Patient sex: F
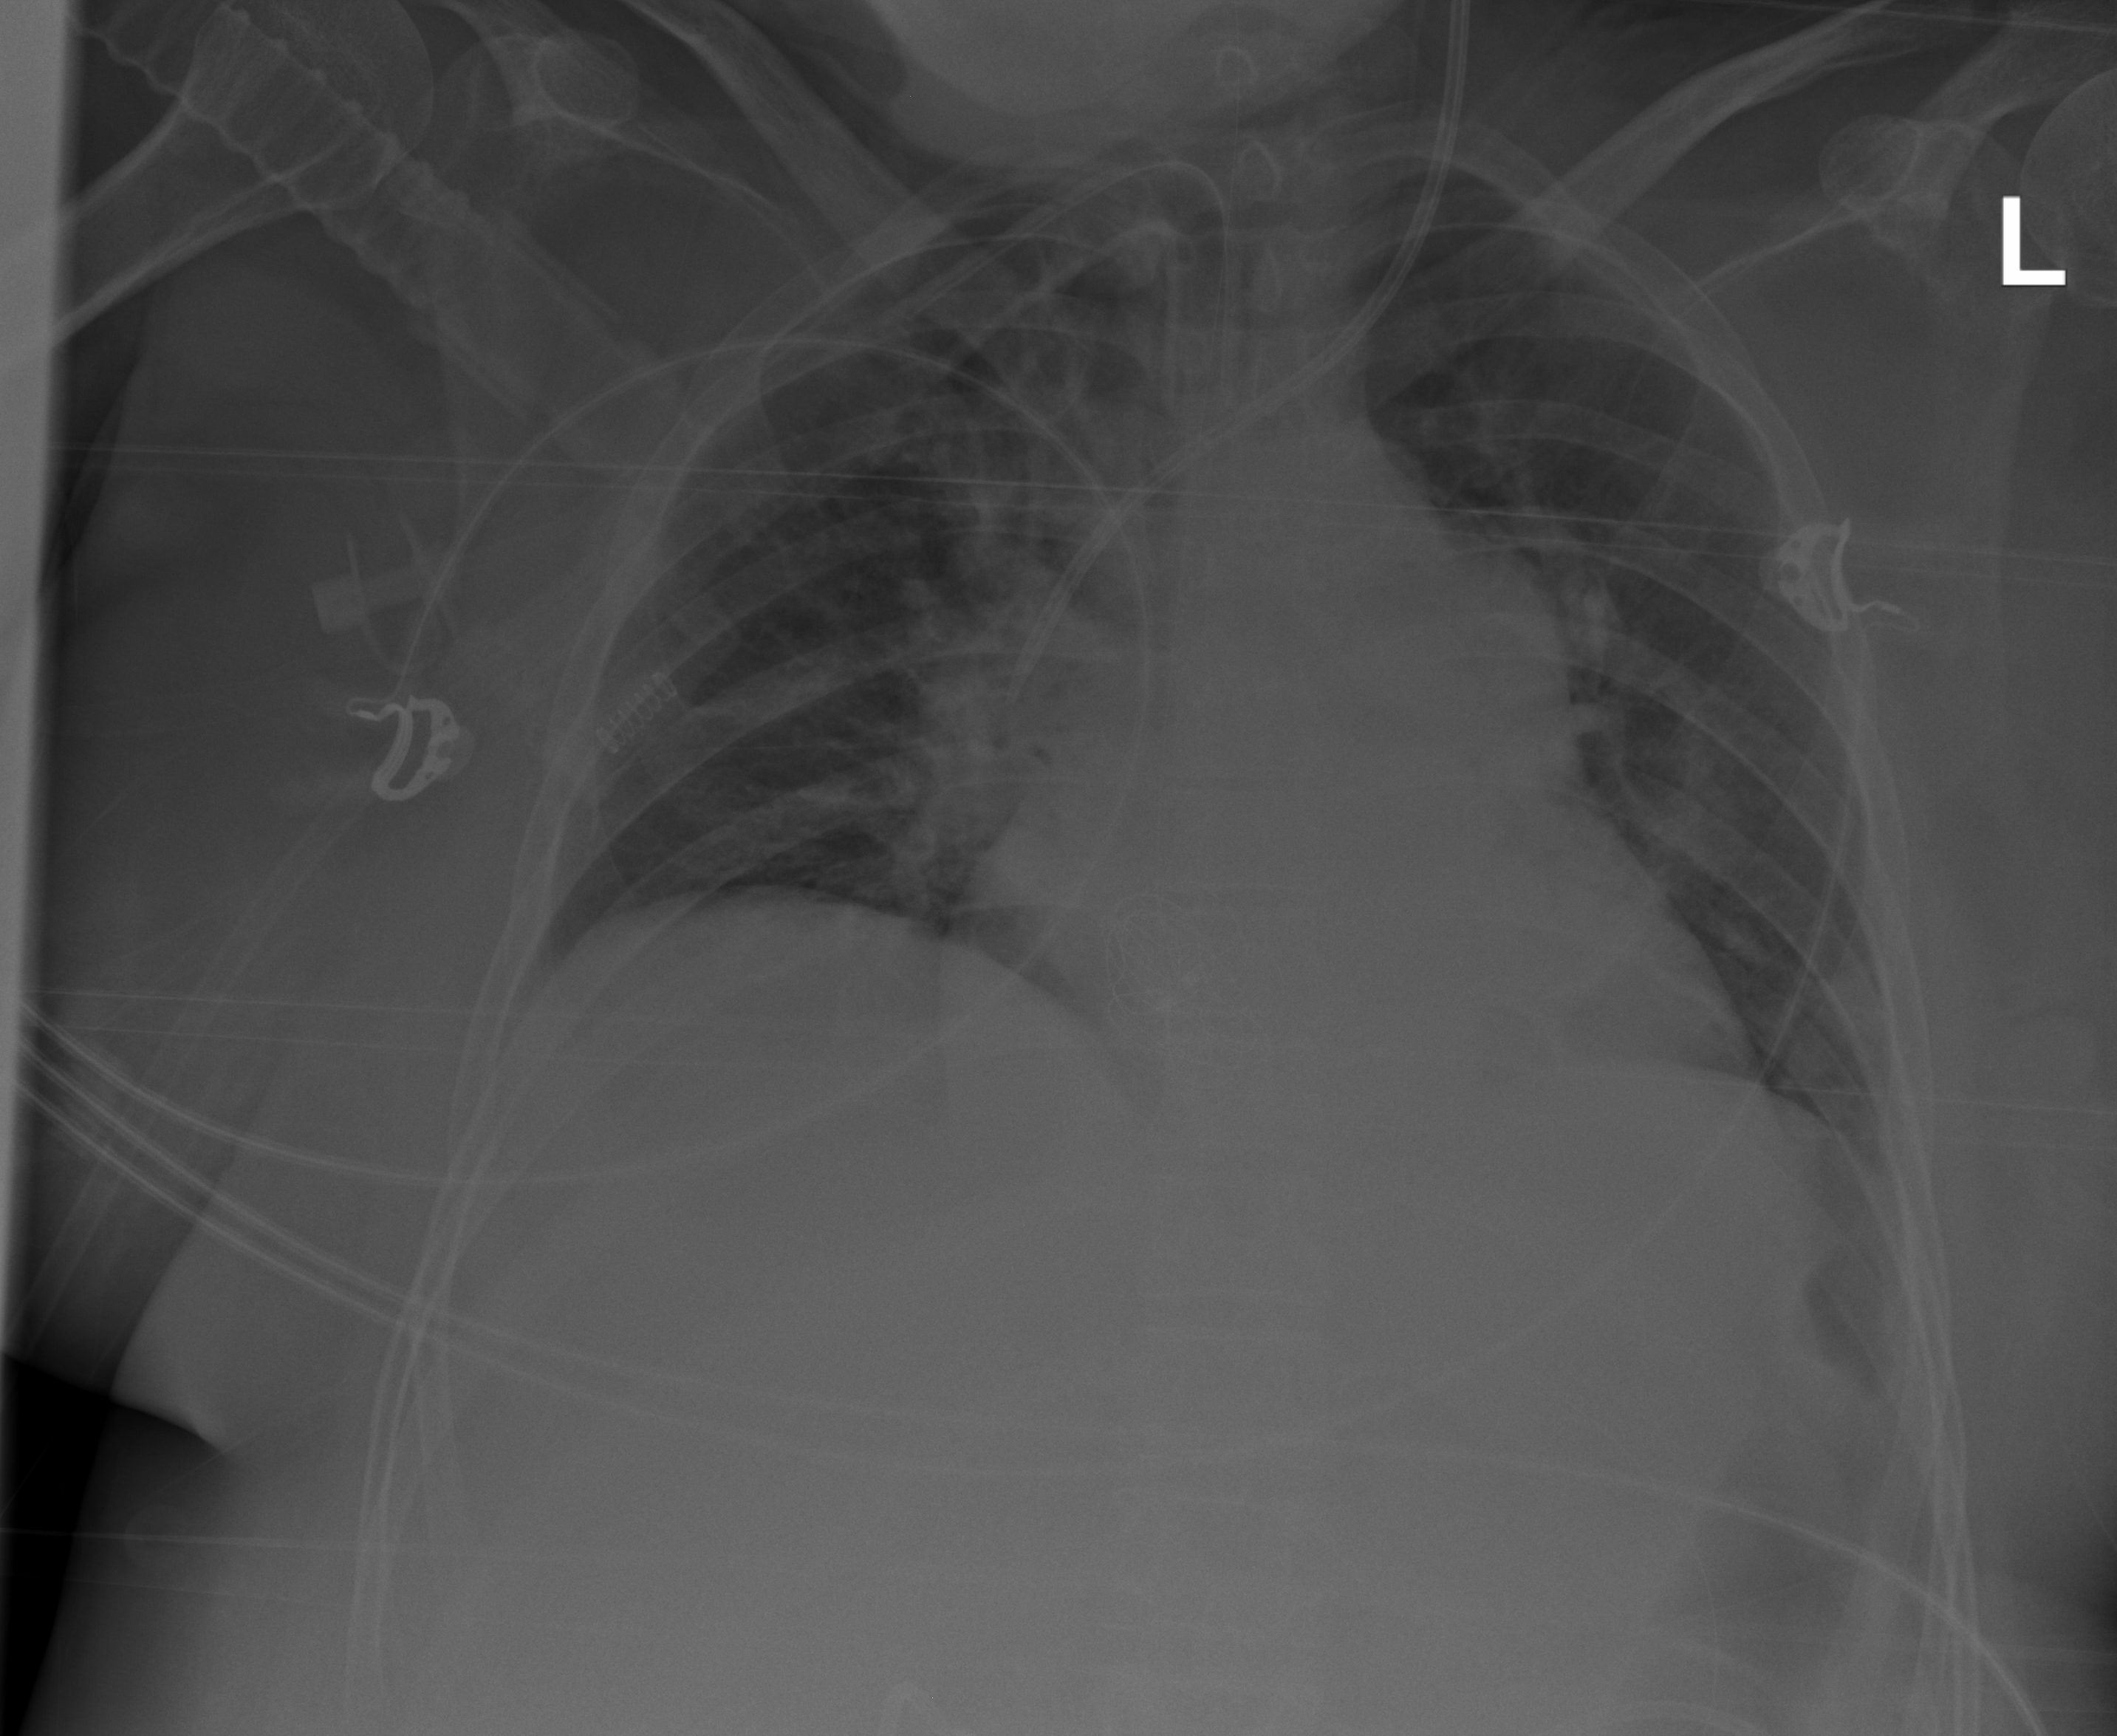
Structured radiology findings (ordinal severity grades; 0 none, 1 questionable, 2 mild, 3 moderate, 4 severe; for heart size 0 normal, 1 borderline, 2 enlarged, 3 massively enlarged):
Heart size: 2
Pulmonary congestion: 0
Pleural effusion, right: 0
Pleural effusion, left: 2
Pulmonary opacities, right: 2
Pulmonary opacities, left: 0
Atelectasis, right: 2
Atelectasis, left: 2